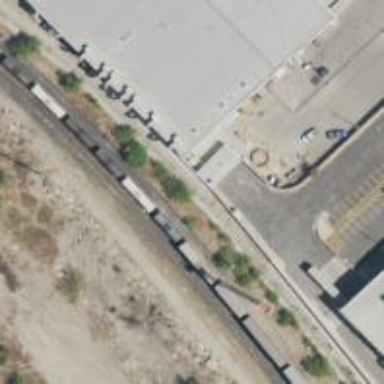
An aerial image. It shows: Railway siding for service.